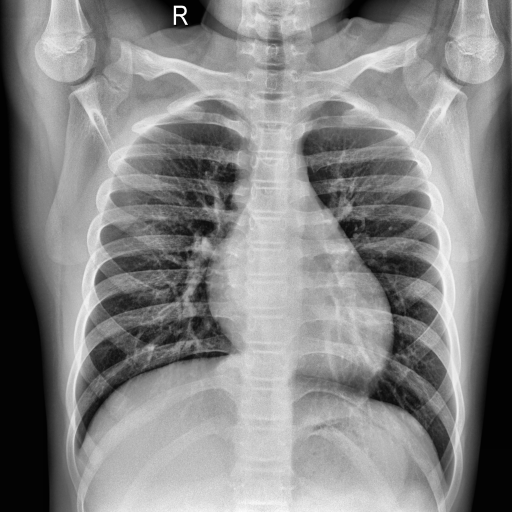
Finding: NORMAL